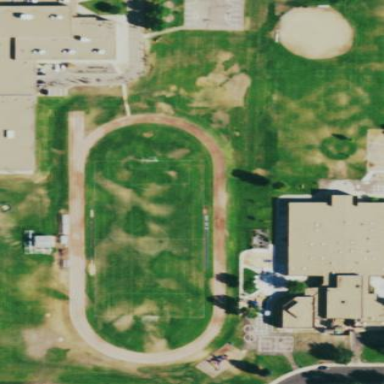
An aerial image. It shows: Track located within leisure land area.